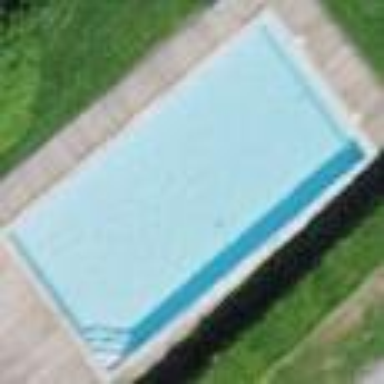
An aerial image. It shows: Swimming pool located in leisure land.